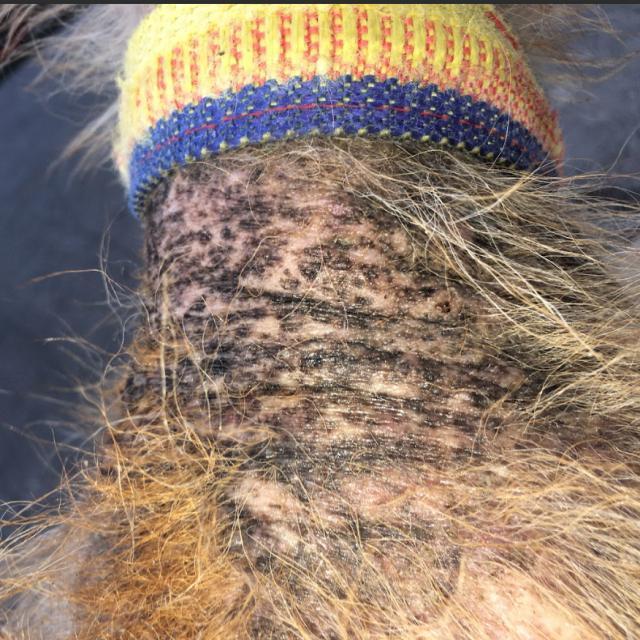
Canine demodicosis (Demodex mange) — caused by Demodex canis mites. Presents with alopecia, follicular papules, pustules, and comedones. Often localized on face and forelimbs.